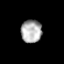
Tissue: prostate
Cell type: Epithelial cells
Senescence score: 0.2659
Nuclear area (px): 468
Mean DAPI intensity: 173.41